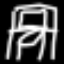
Label: bed